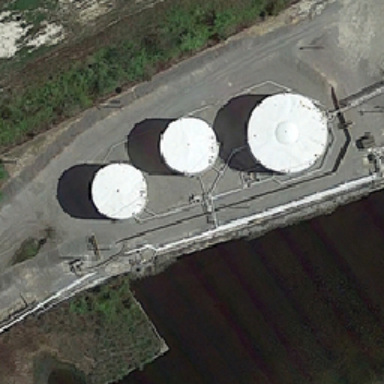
Three white reservoirs of different sizes lie between the river and some sparse green trees .